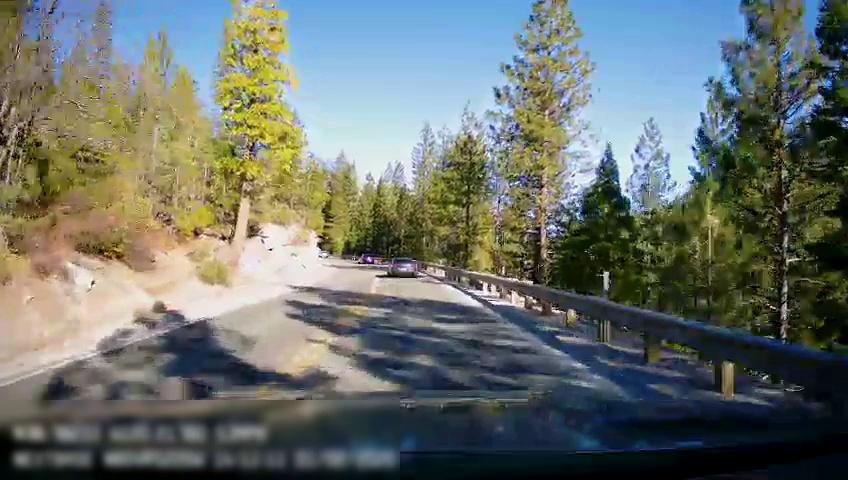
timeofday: Day
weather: Sunny
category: Drivable Space
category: Vehicles | Car
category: Vehicles | Car
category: Lanes | Opposite Lane
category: Lanes | Opposite Lane
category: Lanes | Current Lane